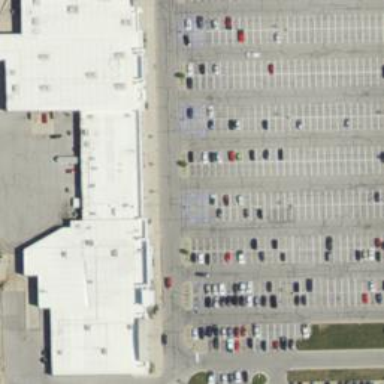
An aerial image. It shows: Retail building.